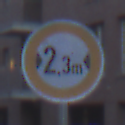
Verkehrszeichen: TatsaechlicheBreite2Komma3
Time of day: SunriseSunset
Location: Outdoor (Urban)
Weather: Clear
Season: NotSpecified
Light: Natural